Interaction volume radius: 10 \u00c5
Interaction volume height: 25 \u00c5
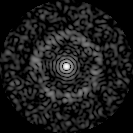
Disorder parameter: 0.8484